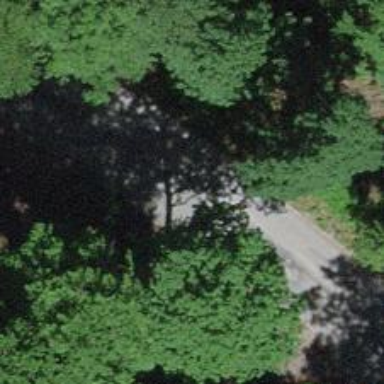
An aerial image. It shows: Unclassified road with asphalt surface.